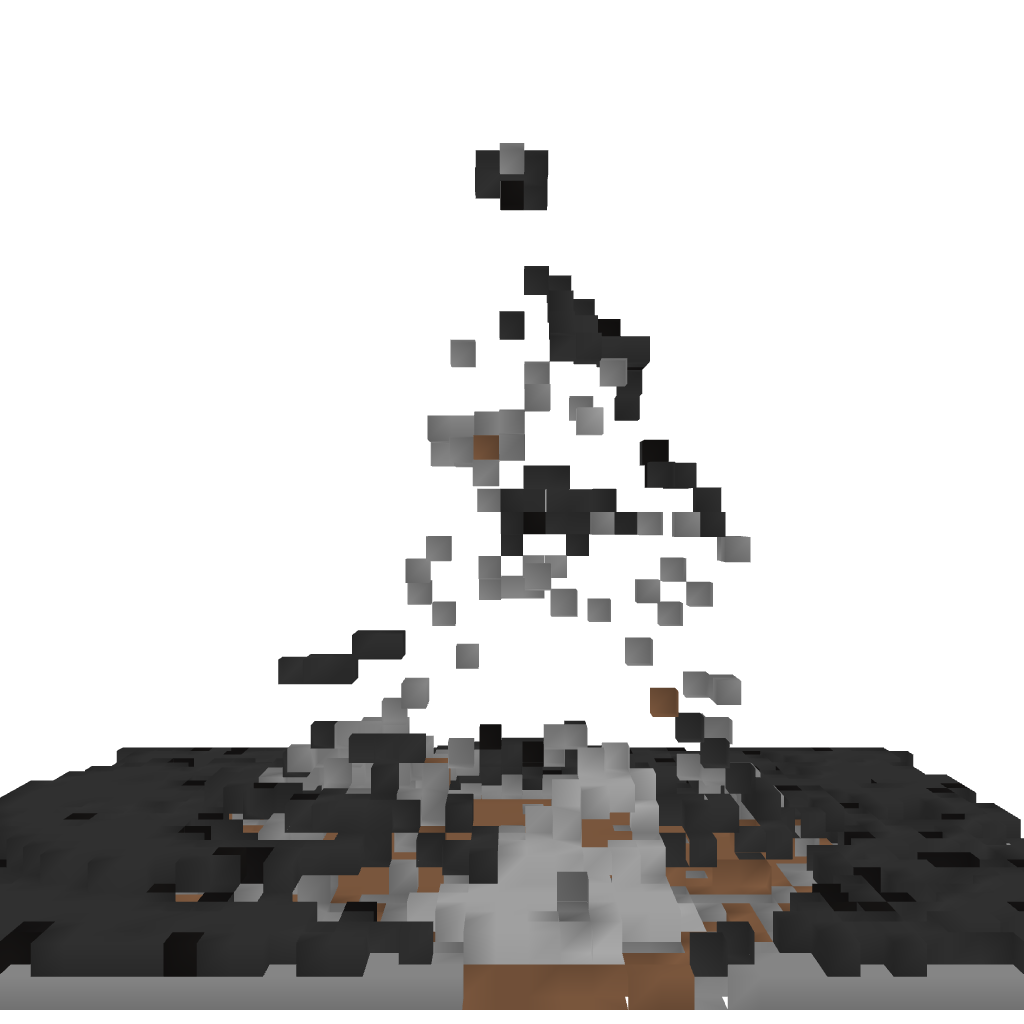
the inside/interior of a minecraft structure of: Mini Mountain With WaterFall